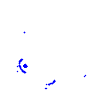
Particle: proton